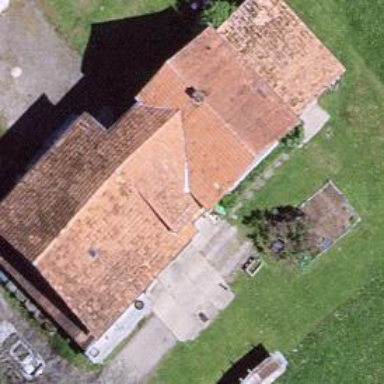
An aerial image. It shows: Farm building.